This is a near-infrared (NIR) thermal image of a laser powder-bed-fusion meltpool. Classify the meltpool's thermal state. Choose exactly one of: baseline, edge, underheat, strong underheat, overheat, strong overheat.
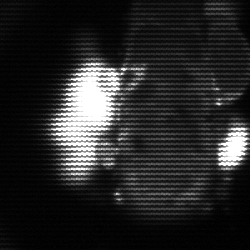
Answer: strong underheat